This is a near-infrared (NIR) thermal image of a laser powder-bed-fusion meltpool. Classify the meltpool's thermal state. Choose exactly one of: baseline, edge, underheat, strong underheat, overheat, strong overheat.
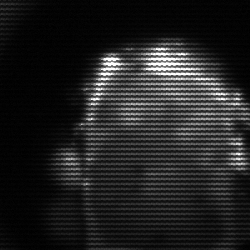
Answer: baseline